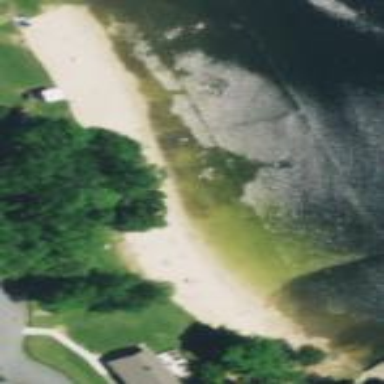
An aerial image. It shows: Beautiful beach with natural surroundings.